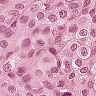
Metastatic tissue present: yes